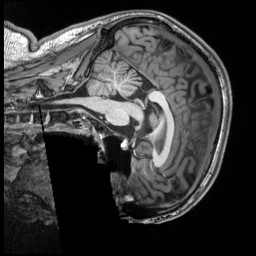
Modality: T1w
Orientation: sagittal
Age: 21
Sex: male
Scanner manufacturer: siemens
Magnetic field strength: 3 T
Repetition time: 2.5 s
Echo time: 0.00343 s